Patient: sex F, age 28
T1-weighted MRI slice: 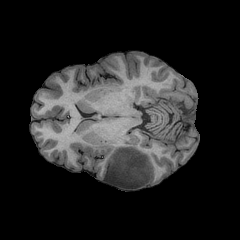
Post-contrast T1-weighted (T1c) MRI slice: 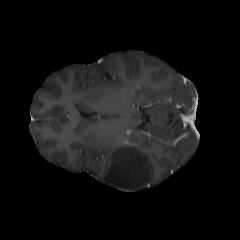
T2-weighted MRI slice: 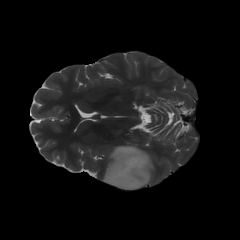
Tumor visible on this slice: yes
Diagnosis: Astrocytoma, IDH-mutant
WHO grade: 2